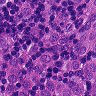
Metastatic tissue present: yes